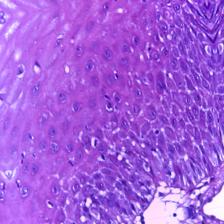
Diagnosis: Normal